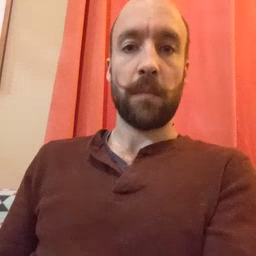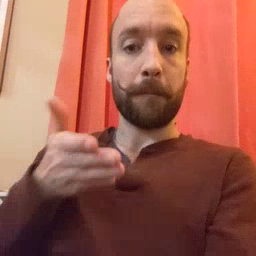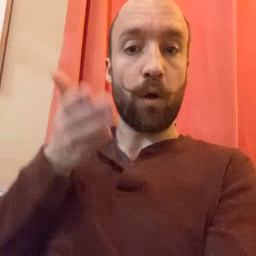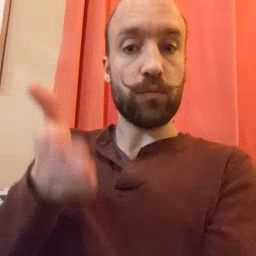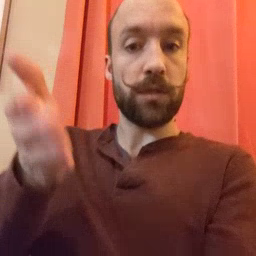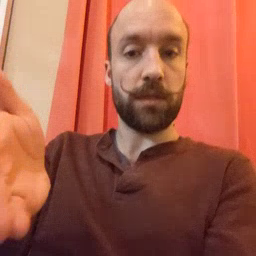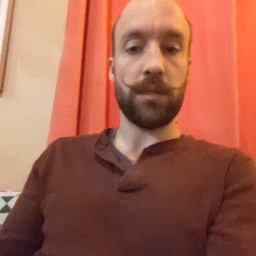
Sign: boat